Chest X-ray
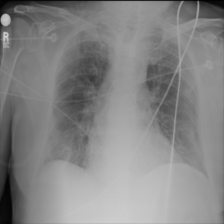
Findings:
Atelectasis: negative
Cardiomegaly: negative
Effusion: negative
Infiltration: negative
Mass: negative
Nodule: negative
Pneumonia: negative
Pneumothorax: negative
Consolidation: negative
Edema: negative
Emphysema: negative
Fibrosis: negative
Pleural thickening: negative
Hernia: negative